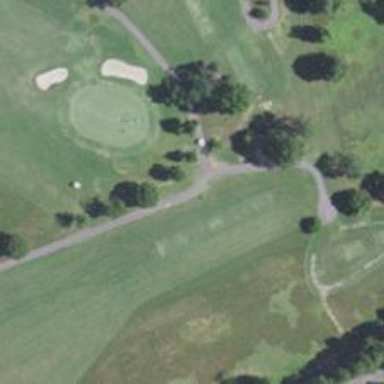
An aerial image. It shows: Service road designated as golf cart path.